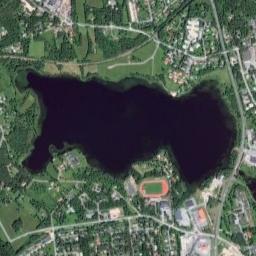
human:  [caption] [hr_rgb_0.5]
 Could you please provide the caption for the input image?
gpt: There are many roads of different lengths beside the lake .

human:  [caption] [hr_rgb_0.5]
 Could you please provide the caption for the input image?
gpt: The lake lies in a city and the water is dark blue .

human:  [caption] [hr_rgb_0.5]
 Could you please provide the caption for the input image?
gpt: An irregularly shaped blue lake surrounded by forests, Green fields, And residential areas .

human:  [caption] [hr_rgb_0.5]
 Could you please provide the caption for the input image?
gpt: There are green fields beside the lake in the picture .

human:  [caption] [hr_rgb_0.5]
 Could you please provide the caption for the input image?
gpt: There are green trees and meadows and many buildings around the lake .